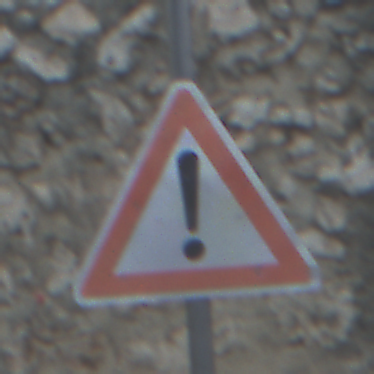
Verkehrszeichen: Gefahrenstelle
Umgebung: Outdoor, Suburban
Tageszeit: MorningAfternoon
Wetter: PartlyCloudy
Licht: Natural
Jahreszeit: NotSpecified
Kontrast: LowContrast